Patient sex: M
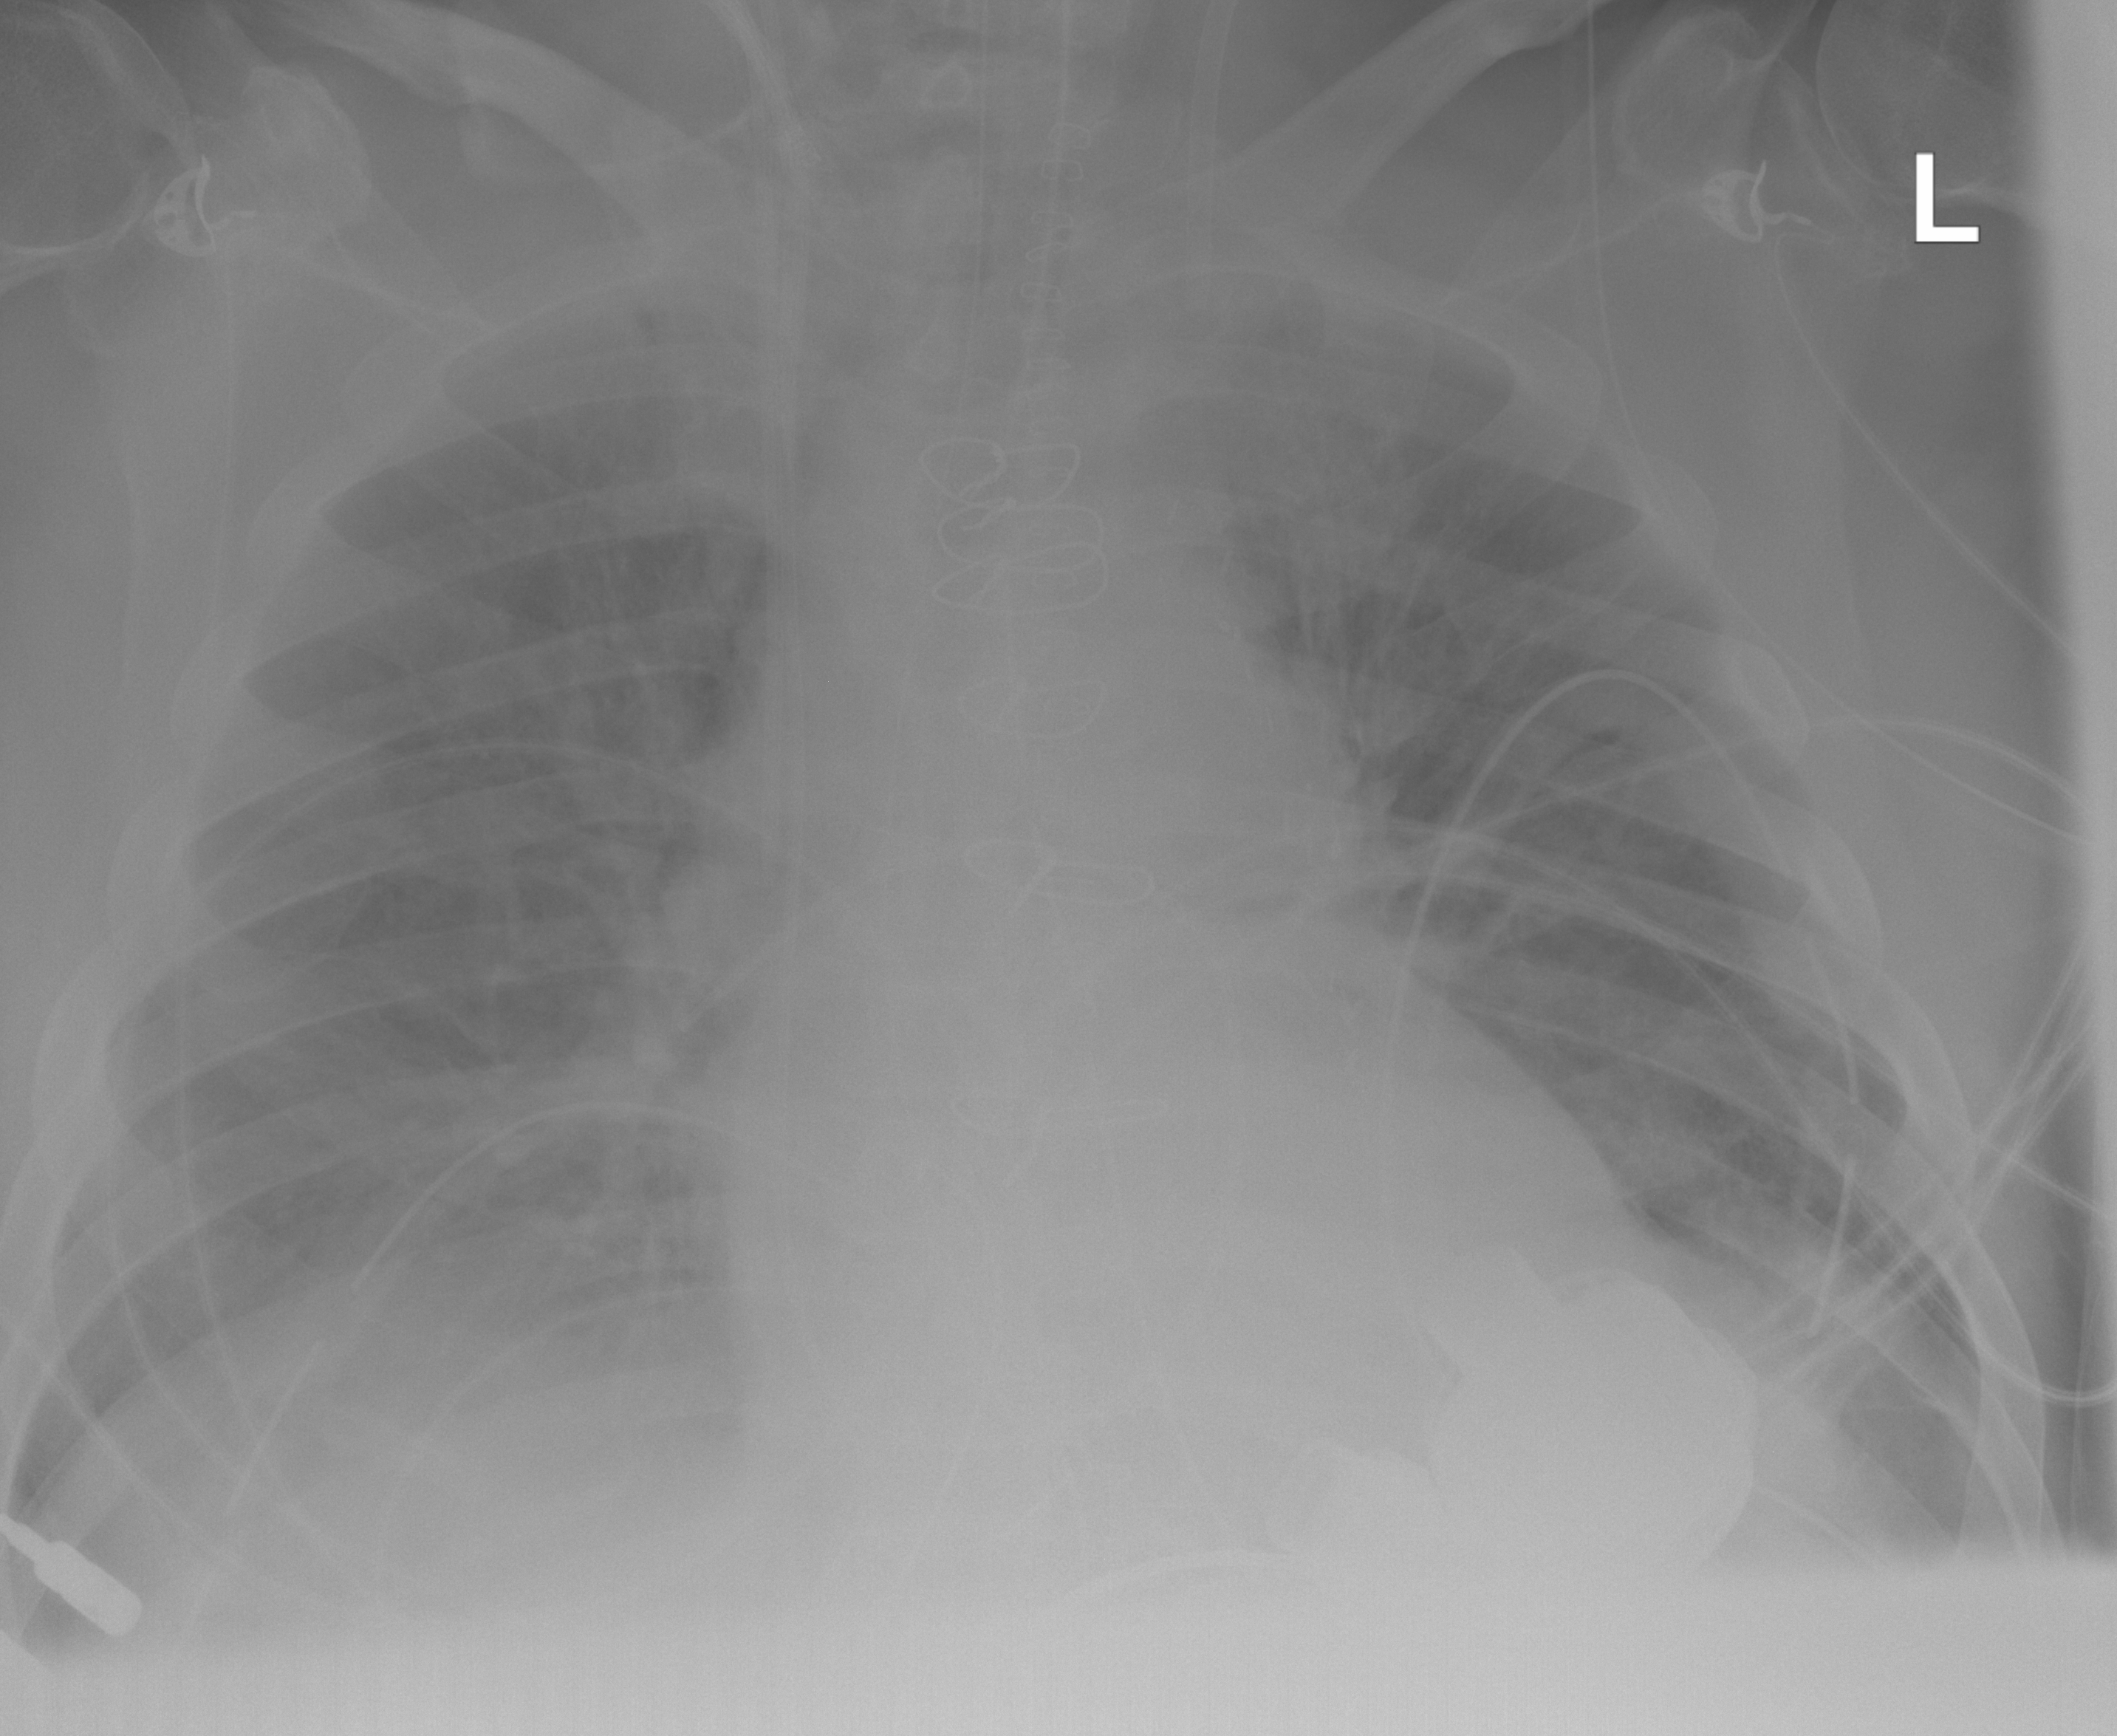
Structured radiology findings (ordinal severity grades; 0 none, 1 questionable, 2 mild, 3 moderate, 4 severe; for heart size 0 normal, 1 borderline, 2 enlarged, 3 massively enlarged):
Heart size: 2
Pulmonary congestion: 2
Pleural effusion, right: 1
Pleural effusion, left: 0
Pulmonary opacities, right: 0
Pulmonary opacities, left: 0
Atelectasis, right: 2
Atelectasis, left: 2